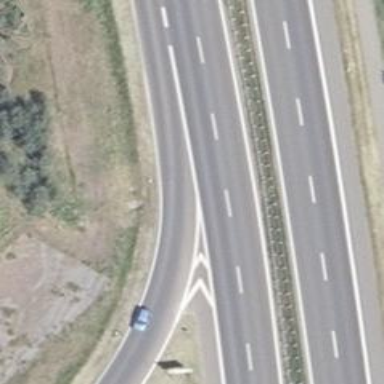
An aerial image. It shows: This is trunk highway with motorroad.